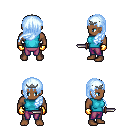
a pixel art fantasy rpg character, male body template, human, dark skin, teal sleeveless shirt, magenta pants, white cyan left-swept hairstyle, iron tiara, gold gloves, dagger, four views (front, back, left, right), 2x2 character sprite sheet, small pixel art, hard edges, no anti-aliasing